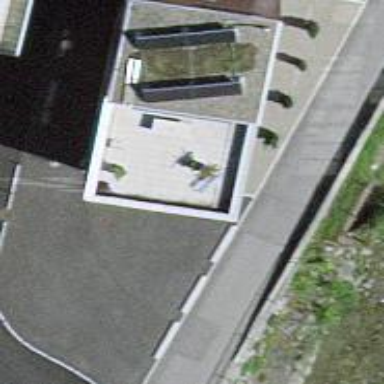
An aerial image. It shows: Building.